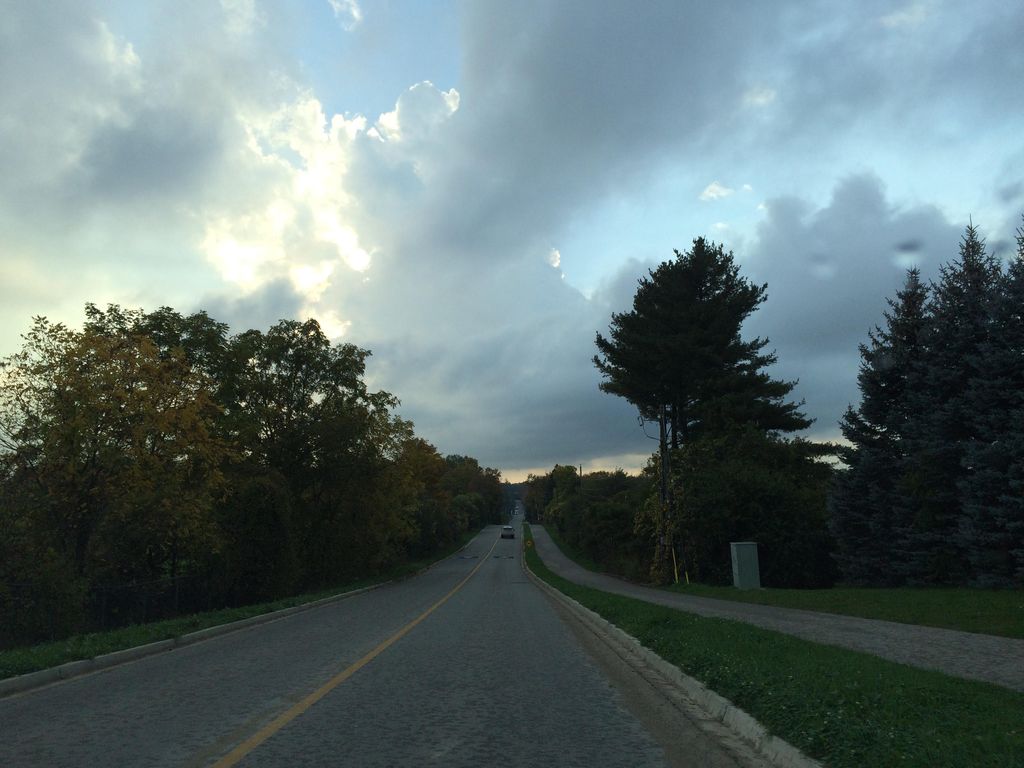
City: kitchener-waterloo